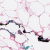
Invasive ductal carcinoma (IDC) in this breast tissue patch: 0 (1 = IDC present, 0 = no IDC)